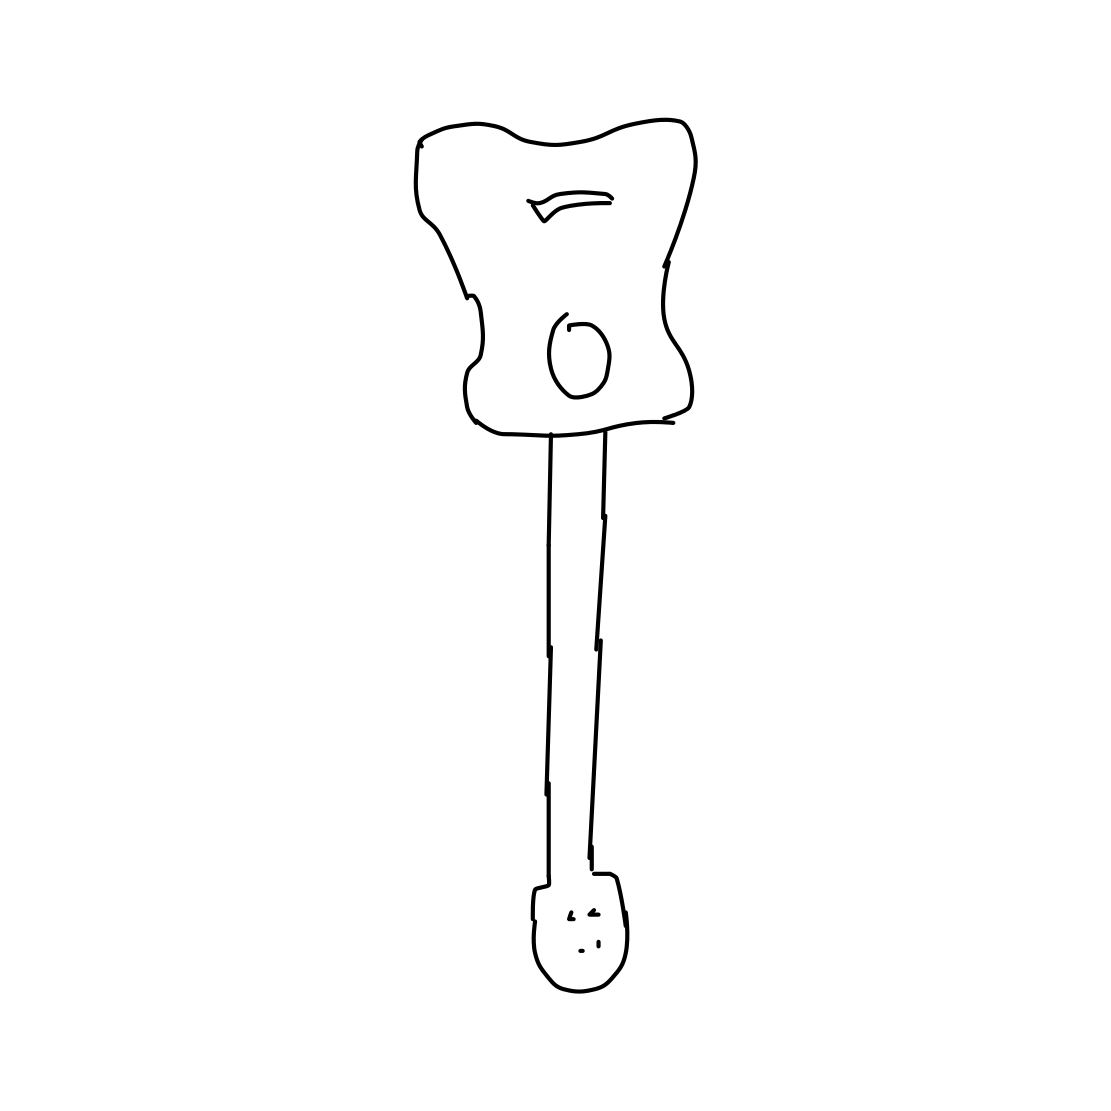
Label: guitar